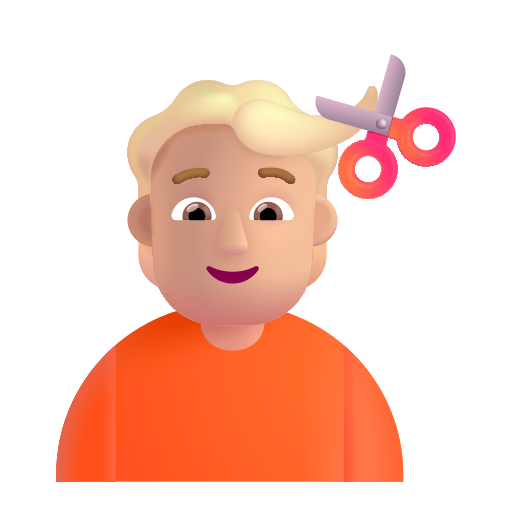
person getting haircut color  light